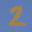
Label: 2